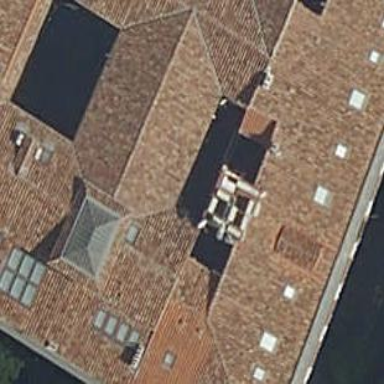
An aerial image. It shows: Hipped roof on apartment building.